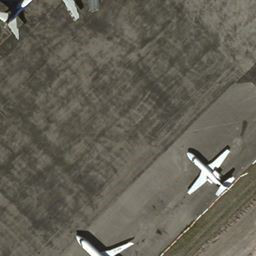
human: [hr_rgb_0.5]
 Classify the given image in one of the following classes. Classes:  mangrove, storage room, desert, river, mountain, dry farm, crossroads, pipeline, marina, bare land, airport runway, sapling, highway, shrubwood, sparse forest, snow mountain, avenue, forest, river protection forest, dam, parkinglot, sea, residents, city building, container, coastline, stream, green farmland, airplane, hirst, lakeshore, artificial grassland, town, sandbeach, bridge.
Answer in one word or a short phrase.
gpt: airplane